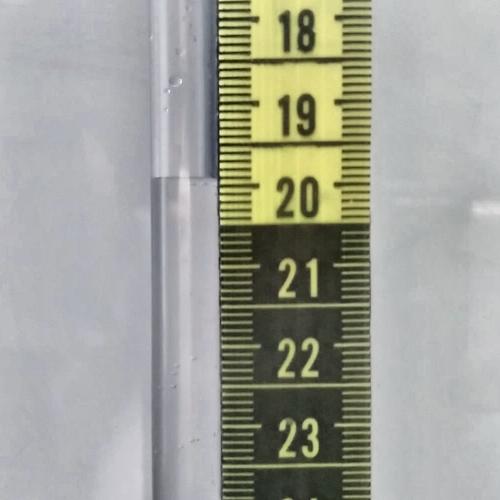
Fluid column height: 19.9 cm